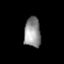
Tissue: lung
Cell type: Epithelial cells
Senescence score: 0.1356
Nuclear area (px): 484
Mean DAPI intensity: 144.769